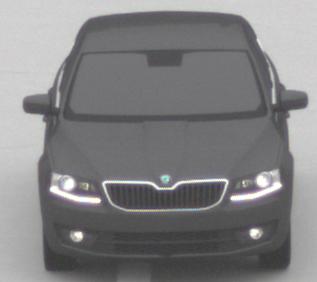
Make: Skoda
Model: Octavia 1.2 TSI
Detailed model: Octavia (III) Limousine
Model produced from: 2013/02
Model produced until: 2015/04
Doors: 5
Color: gray
Road condition: dry road
Daytime: midday
Contrast: low contrast